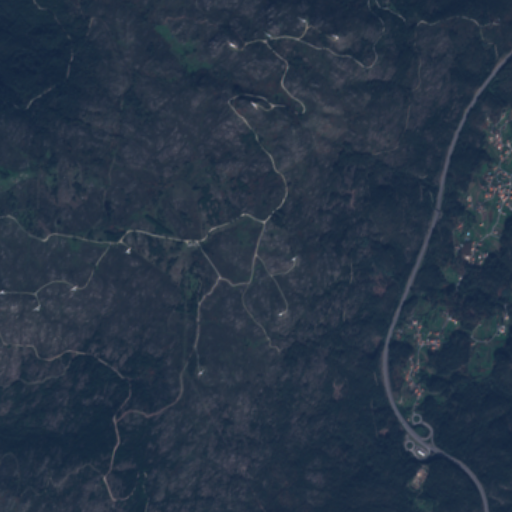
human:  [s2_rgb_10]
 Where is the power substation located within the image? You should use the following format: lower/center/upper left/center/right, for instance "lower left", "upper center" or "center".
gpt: The power substation is located in the center of the image.
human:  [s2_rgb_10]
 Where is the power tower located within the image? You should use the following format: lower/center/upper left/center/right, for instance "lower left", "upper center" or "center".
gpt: The power tower is located in the lower center of the image.
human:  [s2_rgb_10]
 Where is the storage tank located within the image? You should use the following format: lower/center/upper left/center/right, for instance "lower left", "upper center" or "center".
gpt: The storage tank is located in the center of the image.
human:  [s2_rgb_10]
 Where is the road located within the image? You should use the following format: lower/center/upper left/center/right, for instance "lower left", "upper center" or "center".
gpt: There is no road in the image.